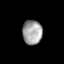
Tissue: lung
Cell type: T cells
Senescence score: 0.2057
Nuclear area (px): 471
Mean DAPI intensity: 160.917